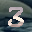
Label: 3